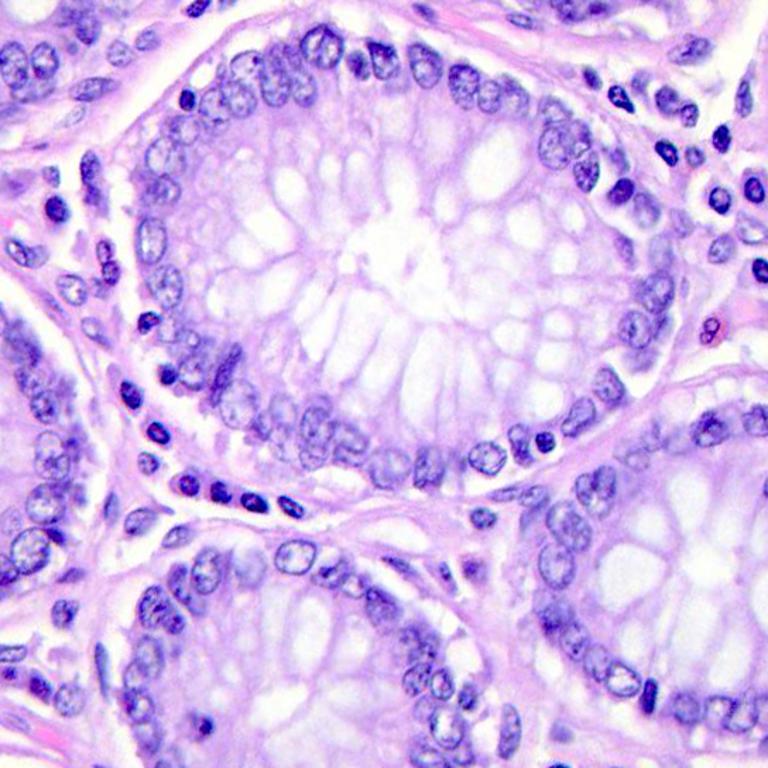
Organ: colon
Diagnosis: benign